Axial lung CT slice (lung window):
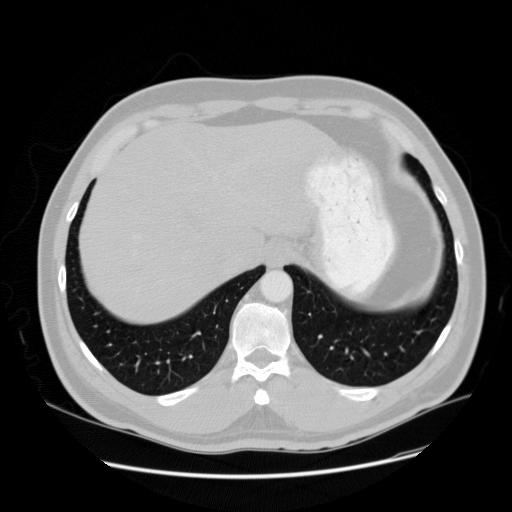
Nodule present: no